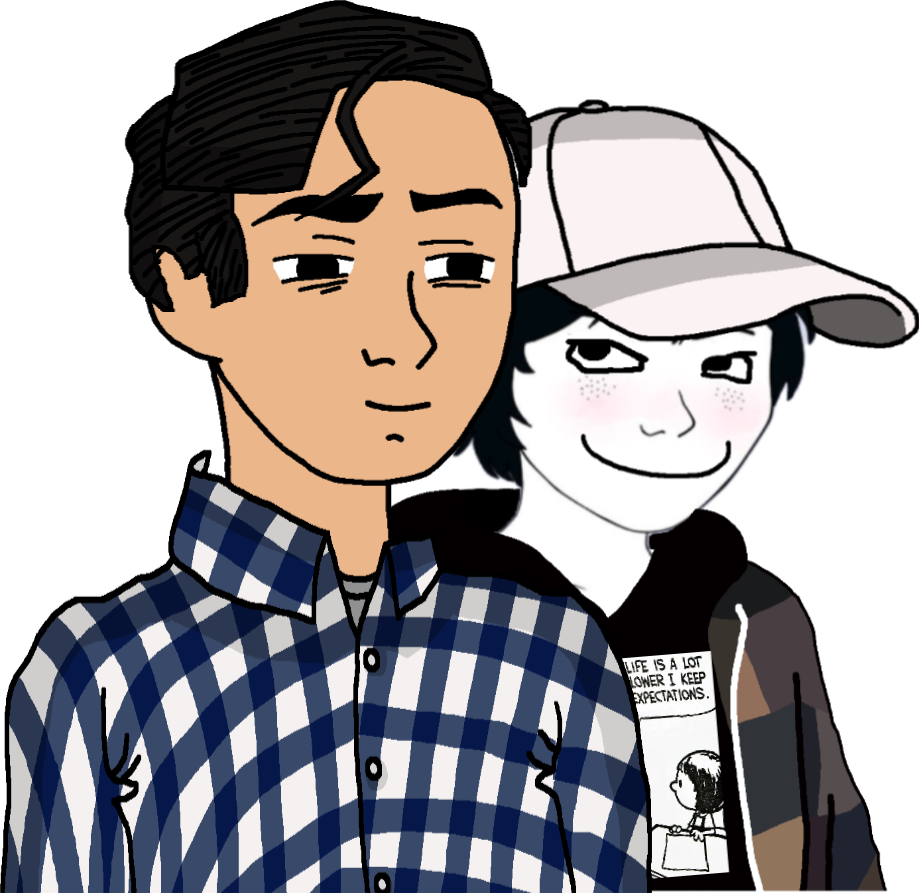
Label: 5_Tomboy